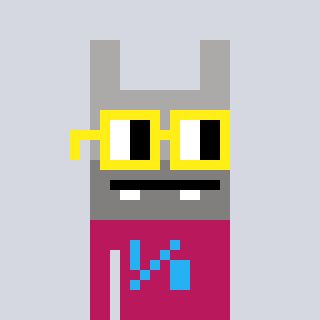
a pixel art character with square yellow glasses, a rabbit-shaped head and a darkpink-colored body on a cool background